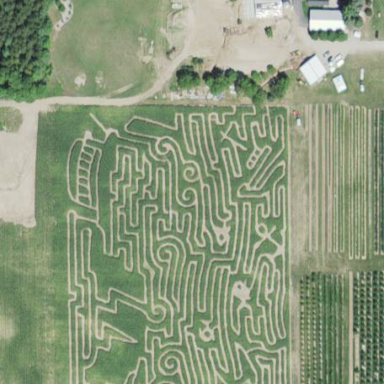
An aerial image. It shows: Maze attraction.